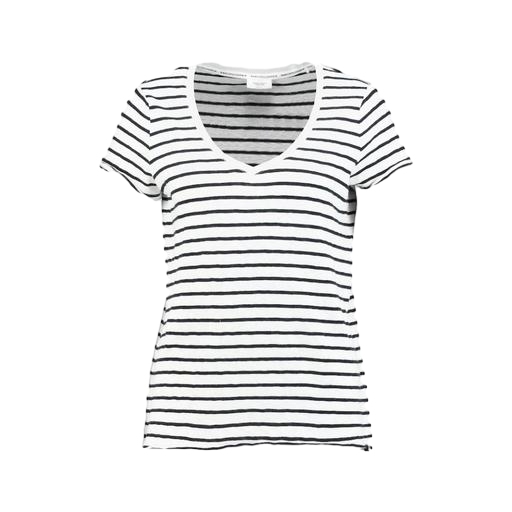
white stripe slim v neck tee, white v-neck stripe tee, mina t-shirt black white stripe, white background